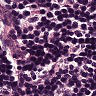
Metastatic tissue present: no